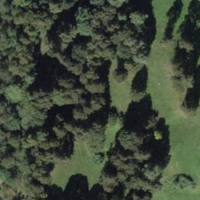
EUNIS habitat code: 41
Species observed at this site:
Vanessa cardui